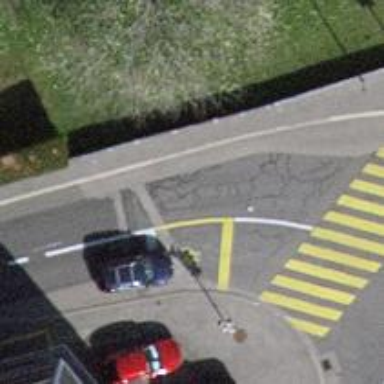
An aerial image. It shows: Crossing with traffic signals.